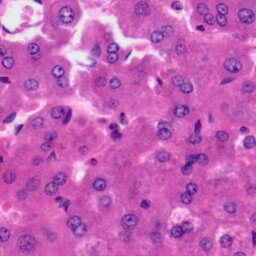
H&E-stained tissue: Liver